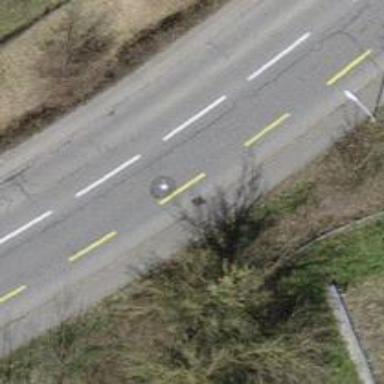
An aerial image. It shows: Tertiary road with asphalt surface. The road has designated cycle lane on the left.